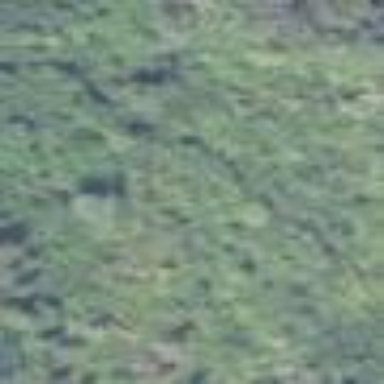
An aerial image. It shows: Mixed forest with variety of leaf types and cycles.